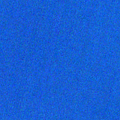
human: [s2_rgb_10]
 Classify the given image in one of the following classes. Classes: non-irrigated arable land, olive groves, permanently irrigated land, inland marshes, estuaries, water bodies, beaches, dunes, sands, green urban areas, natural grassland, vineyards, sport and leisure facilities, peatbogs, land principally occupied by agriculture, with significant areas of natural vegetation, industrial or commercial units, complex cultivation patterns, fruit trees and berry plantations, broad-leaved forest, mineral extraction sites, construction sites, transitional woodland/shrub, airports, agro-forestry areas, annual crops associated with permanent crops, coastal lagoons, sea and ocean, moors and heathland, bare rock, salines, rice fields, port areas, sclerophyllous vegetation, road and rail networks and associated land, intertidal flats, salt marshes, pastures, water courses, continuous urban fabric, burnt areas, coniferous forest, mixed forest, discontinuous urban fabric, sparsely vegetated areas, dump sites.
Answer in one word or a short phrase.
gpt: sea and ocean